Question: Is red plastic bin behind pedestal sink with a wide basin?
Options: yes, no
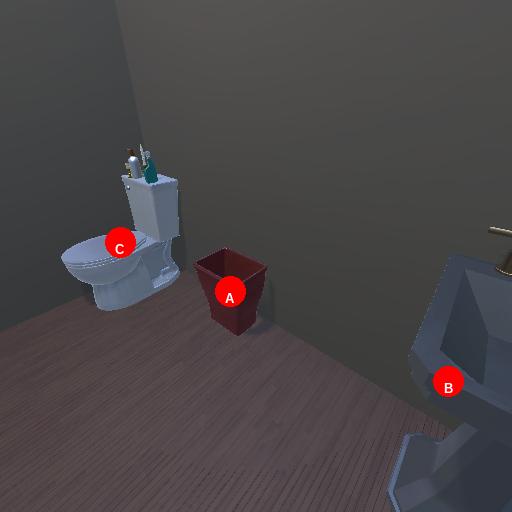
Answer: yes